Question: I am trying to recreate this web document, but i'm stuck on a couple of things. Here is a picture of the web document I am trying to recreate.

1. I'm having some trouble figuring out how to get the border around the main content of the page. I thought I could just use a divid, call it main, and add a border using the external css sheet, but it doesn't seem to be working.
2. I'm also having problems getting the aside box on the right side of the screen as shown in the image. I've tried a couple of different things on the internet, but haven't had any success thus far.
Thanks for the help in advance.
Here is my HTML markup
'''
<!DOCTYPE html>
<html lang="en">
<head>
<title>Professional Cycling 2014></title>
<meta charset="utf-8" />
<link rel="stylesheet" type="text/css" href="styles.css">
</head>
<body>
<div id="container">
<header>
<h1>Professional Cycling 2014</h1>
<nav id ="navigation" role="navigation">
<ul id="menu">
<li><a href="#Overview">Professional Cycling 2014 - Season Overview</a>&nbsp; </li>
<li><a href="#Races">The Top Races</a>&nbsp; </li>
<li><a href="#Riders">The Top Riders</a>&nbsp; </li>
<li><a href="#Bikes">Bikes of the Professionals</a>&nbsp;</li>
</ul>
</nav>
</header>
<div id="main" role="main">
<article>
<header>
<h2>Professional Road Cycling</h2>
</header>
<header>
<h3>2014 Season Overview</h3>
</header>
The professional road season begins in early February in southern Europe and runs through late October with races all over the world. Events range from one-day classics to three-week grand tours. Some of the more famous races are the one-day classics of Paris-Roubaix in northern France, Tour de Flanders in the Belgian heartland, Milan-San Remo along western coast of Italy, and the grand tours of France, Italy, and Spain. Many people who are not cycling fans will have heard of the Tour de France, one of the largest sporting spectacles on earth.
<br>
<br>
Professional cycling is governed by the Union Cyclist Internationale (<a href="http://www.uci.ch">UCI</a>) based in Aigle, Switzerland.
</article>
<article>
<header>
<h3>The Top Races</h3>
</header>
<img alt= "Stage 10 - Tour de France 2013" src="images/image1.jpg" width="75" height="100" />Arguably the biggest race of the year is the Tour de France which is held during July. Some riders specialize their riding style to do well in the grand tours, while other riders will specialize in the one-day classics and shorter stage races. The Tour de France typically has between 20 and 22 stages, usually one stage each day. The winner is determined by the lowest overall cumulative time over all stages. Stages include special stages run individually against the clock called time trials, but most stages are massed-start events with all riders covering the same course together. The Tour de France allows teams of 9 riders and typically between 18 and 22 teams are invited to compete in the event.
</article>
<article>
<header>
<h3>The Top Riders</h3>
</header>
<img alt= "Philippe Gilbert former world champion" src="images/image2.jpg" width="75" height="100" />Riders acquire UCI points throughout the year based upon their finishing position in the various races held around the world. The leader on points in any World Tour event wears a special jersey that signifies their leadership position. However, each year, the UCI also hosts the world championship event where the world champion is determined based on the winner of a single day event. For professional riders this event is normally around 150-165 miles long. This past year, Rui Costa of Portugal won the event to be crowned the 2013 World Champion. He will wear a special rainbow jersey until the world championship event next year, where he will attempt to defend his title.
<br>
<br>
Other top riders in 2013 were Fabian Cancellara of Switzerland, Tom Boonen of Belgium, and Chris Froome of Great Britan.
</article>
</div>
<div id="sidebar" role="complementary">
<aside>
<article>
<header>
<h3>Bikes of the professionals</h3>
</header>
Professional riders use specific bikes for specific events. Time trial bikes being the most specialized with highly aerodynamic builds and disk wheels often used on the rear wheel. Bikes built for climbing are extremely lightweight while bikes built for sprinting or rougher roads are somewhat heavier. A standard professional bike weighs between 14 and 18 pounds. Today most bike frames are made from carbon fiber as are many of the components and wheels. Typical cost is between $6000 and $20,000 USD per bike. Some of the top bike builders are:
<ul>
<li>Colnago (Italy)</li>
<li>Ridley (Belgium)</li>
<li>BMC (Switzerland)</li>
<li>Trek (USA)</li>
<li>Bianchi (Italy)</li>
</ul>
</article>
<br></aside>
</div>
<footer>
<small>&copy; Copyright 2014 MJL Productions All Rights Reserved</small>
</footer>
</div>
</body>
</html>
'''
and my CSS sheet code
'''
body {
background-color: #E0E0E0;
}
h1 {
color: white;
text-align: center;
background-color: red;
border-color: black;
border-width: thin;
border-style: solid;
}
#menu {
list-style-type: none;
padding: 5;
margin: 15;
}
#menu li
{
text-align: center;
background-color: #00CCCC;
border-color: blue;
border-width: thin;
border-style: solid;
}
#main {
border-color: black;
border-width: thick;
position:relative:
float: left;
padding: 5px;
margin: 5px 10px;
}
#sidebar
{
}
'''
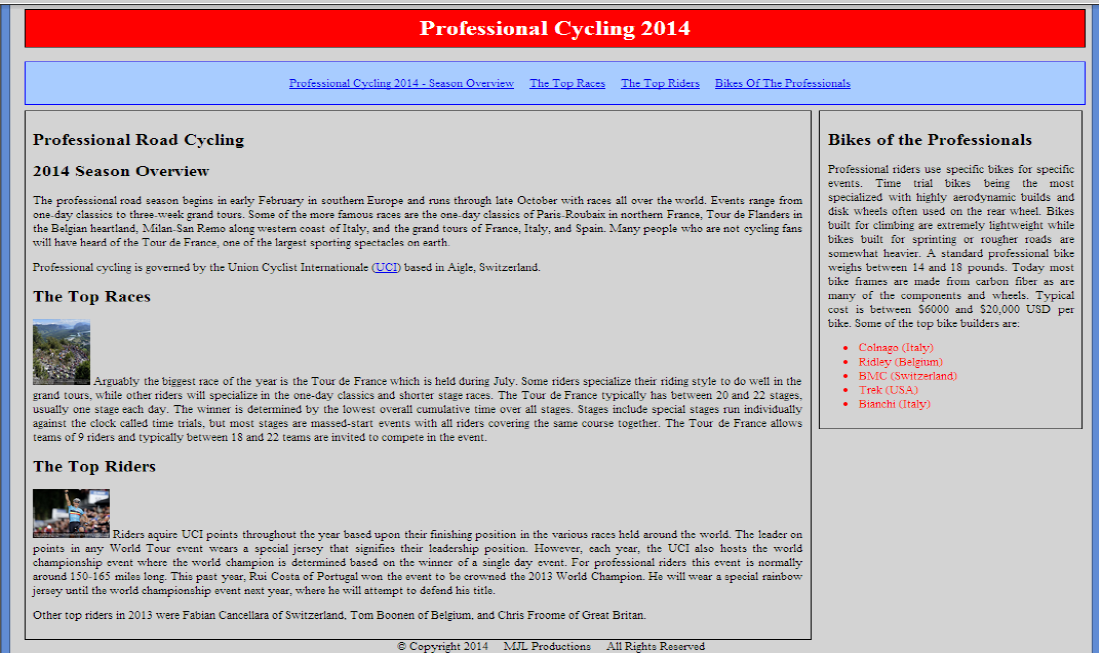
Answer: Well, overall this requires too many css changes for an explanation. so i'll simply dumb the css where i've made changes..
'''
*{
margin:0;
padding:0;
}
html,body{
height:100%;
}
body {
background-color: #E0E0E0;
}
#container{
height:100%;
}
.....
#menu li {
display:inline-block; /*Horizontally align menu items*/
text-align: center;
background-color: #00CCCC;
border-color: blue;
border-width: thin;
border-style: solid;
}
#main {
display:inline-block; /* for horizontally aligning main content and side bar */
width:50%;
border: 2px solid black;
position:relative;
padding: 5px;
margin: 5px 10px;
}
#sidebar {
display:inline-block; /* for horizontally aligning main content and side bar */
width:40%;
vertical-align:top;
margin-top:5px;
border:2px solid black;
}
'''
Here's a somewhat similar <URL>.